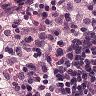
Metastatic tissue present: no